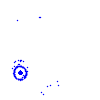
Particle: pion